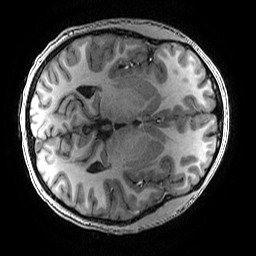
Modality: T1w
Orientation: axial
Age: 16
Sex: female
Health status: ill
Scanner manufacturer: ge
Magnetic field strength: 3 T
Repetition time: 0.007664 s
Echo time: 0.00342 s